Question: For a school project I am trying to write a program in Python that tracks the movement of the pupil. In order to do that I am using OpenCV.
After looking up some tutorials on the internet, I noticed that almost everyone is using thresholding to achieve this, since a binary image is necessary for almost every step further down the road (e.g. HoughCircle Transofrmation, Contours). However, from my understanding thresholding is extremly light sensitive, therefore such an approach would only return good results in optimal lightning conditions.
Is there any alternative or better approach than just Thresholding the image? Or is my understanding of thresholding in OpenCV wrong in the first place?
Here is a example image:

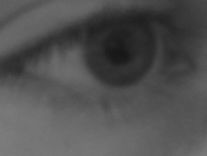
Answer: The purpose of thresholding is to segment the desired objects from the background where you can then perform additional processing (applying morphological operations) then perform contour filtering to further isolate the desired objects. Instead of applying image processing techniques on a BGR (3-channel) image or a grayscale (1-channel) image with range '[0...255]', thresholding allows us to obtain a binary image where every pixel is either '0' or '1' which makes distinguishing objects easier. Depending on your situation, there are many ways obtain a binary image, here are several methods:
- <URL> - Color segmentation. The idea is to use lower and upper threshold ranges to obtain a binary image. Useful when trying to isolate a single color range